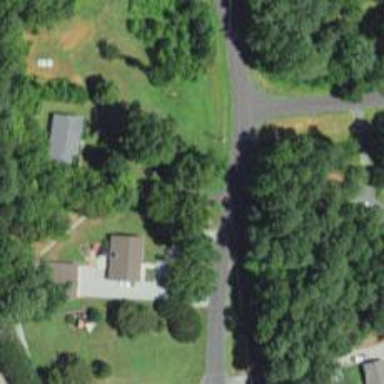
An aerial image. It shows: Driveway.